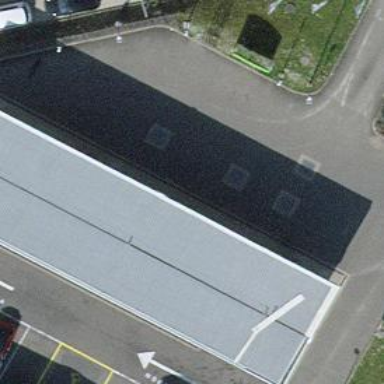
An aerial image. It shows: Fuel station located under roof.